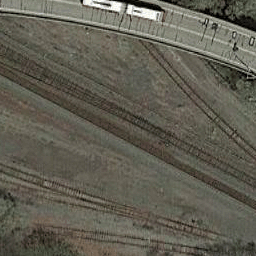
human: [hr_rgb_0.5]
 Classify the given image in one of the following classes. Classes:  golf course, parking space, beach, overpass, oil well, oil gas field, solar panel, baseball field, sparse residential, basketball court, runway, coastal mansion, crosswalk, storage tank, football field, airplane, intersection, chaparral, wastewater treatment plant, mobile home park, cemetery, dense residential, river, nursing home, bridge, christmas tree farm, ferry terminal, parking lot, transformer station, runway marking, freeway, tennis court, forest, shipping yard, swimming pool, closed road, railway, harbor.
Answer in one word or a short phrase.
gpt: railway